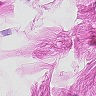
Metastatic tissue present: no